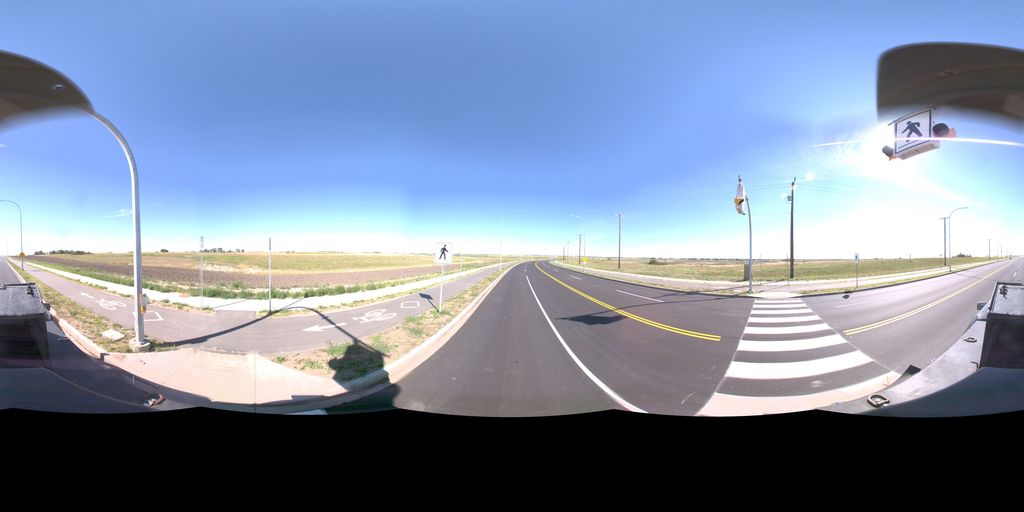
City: saskatoon